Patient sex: M
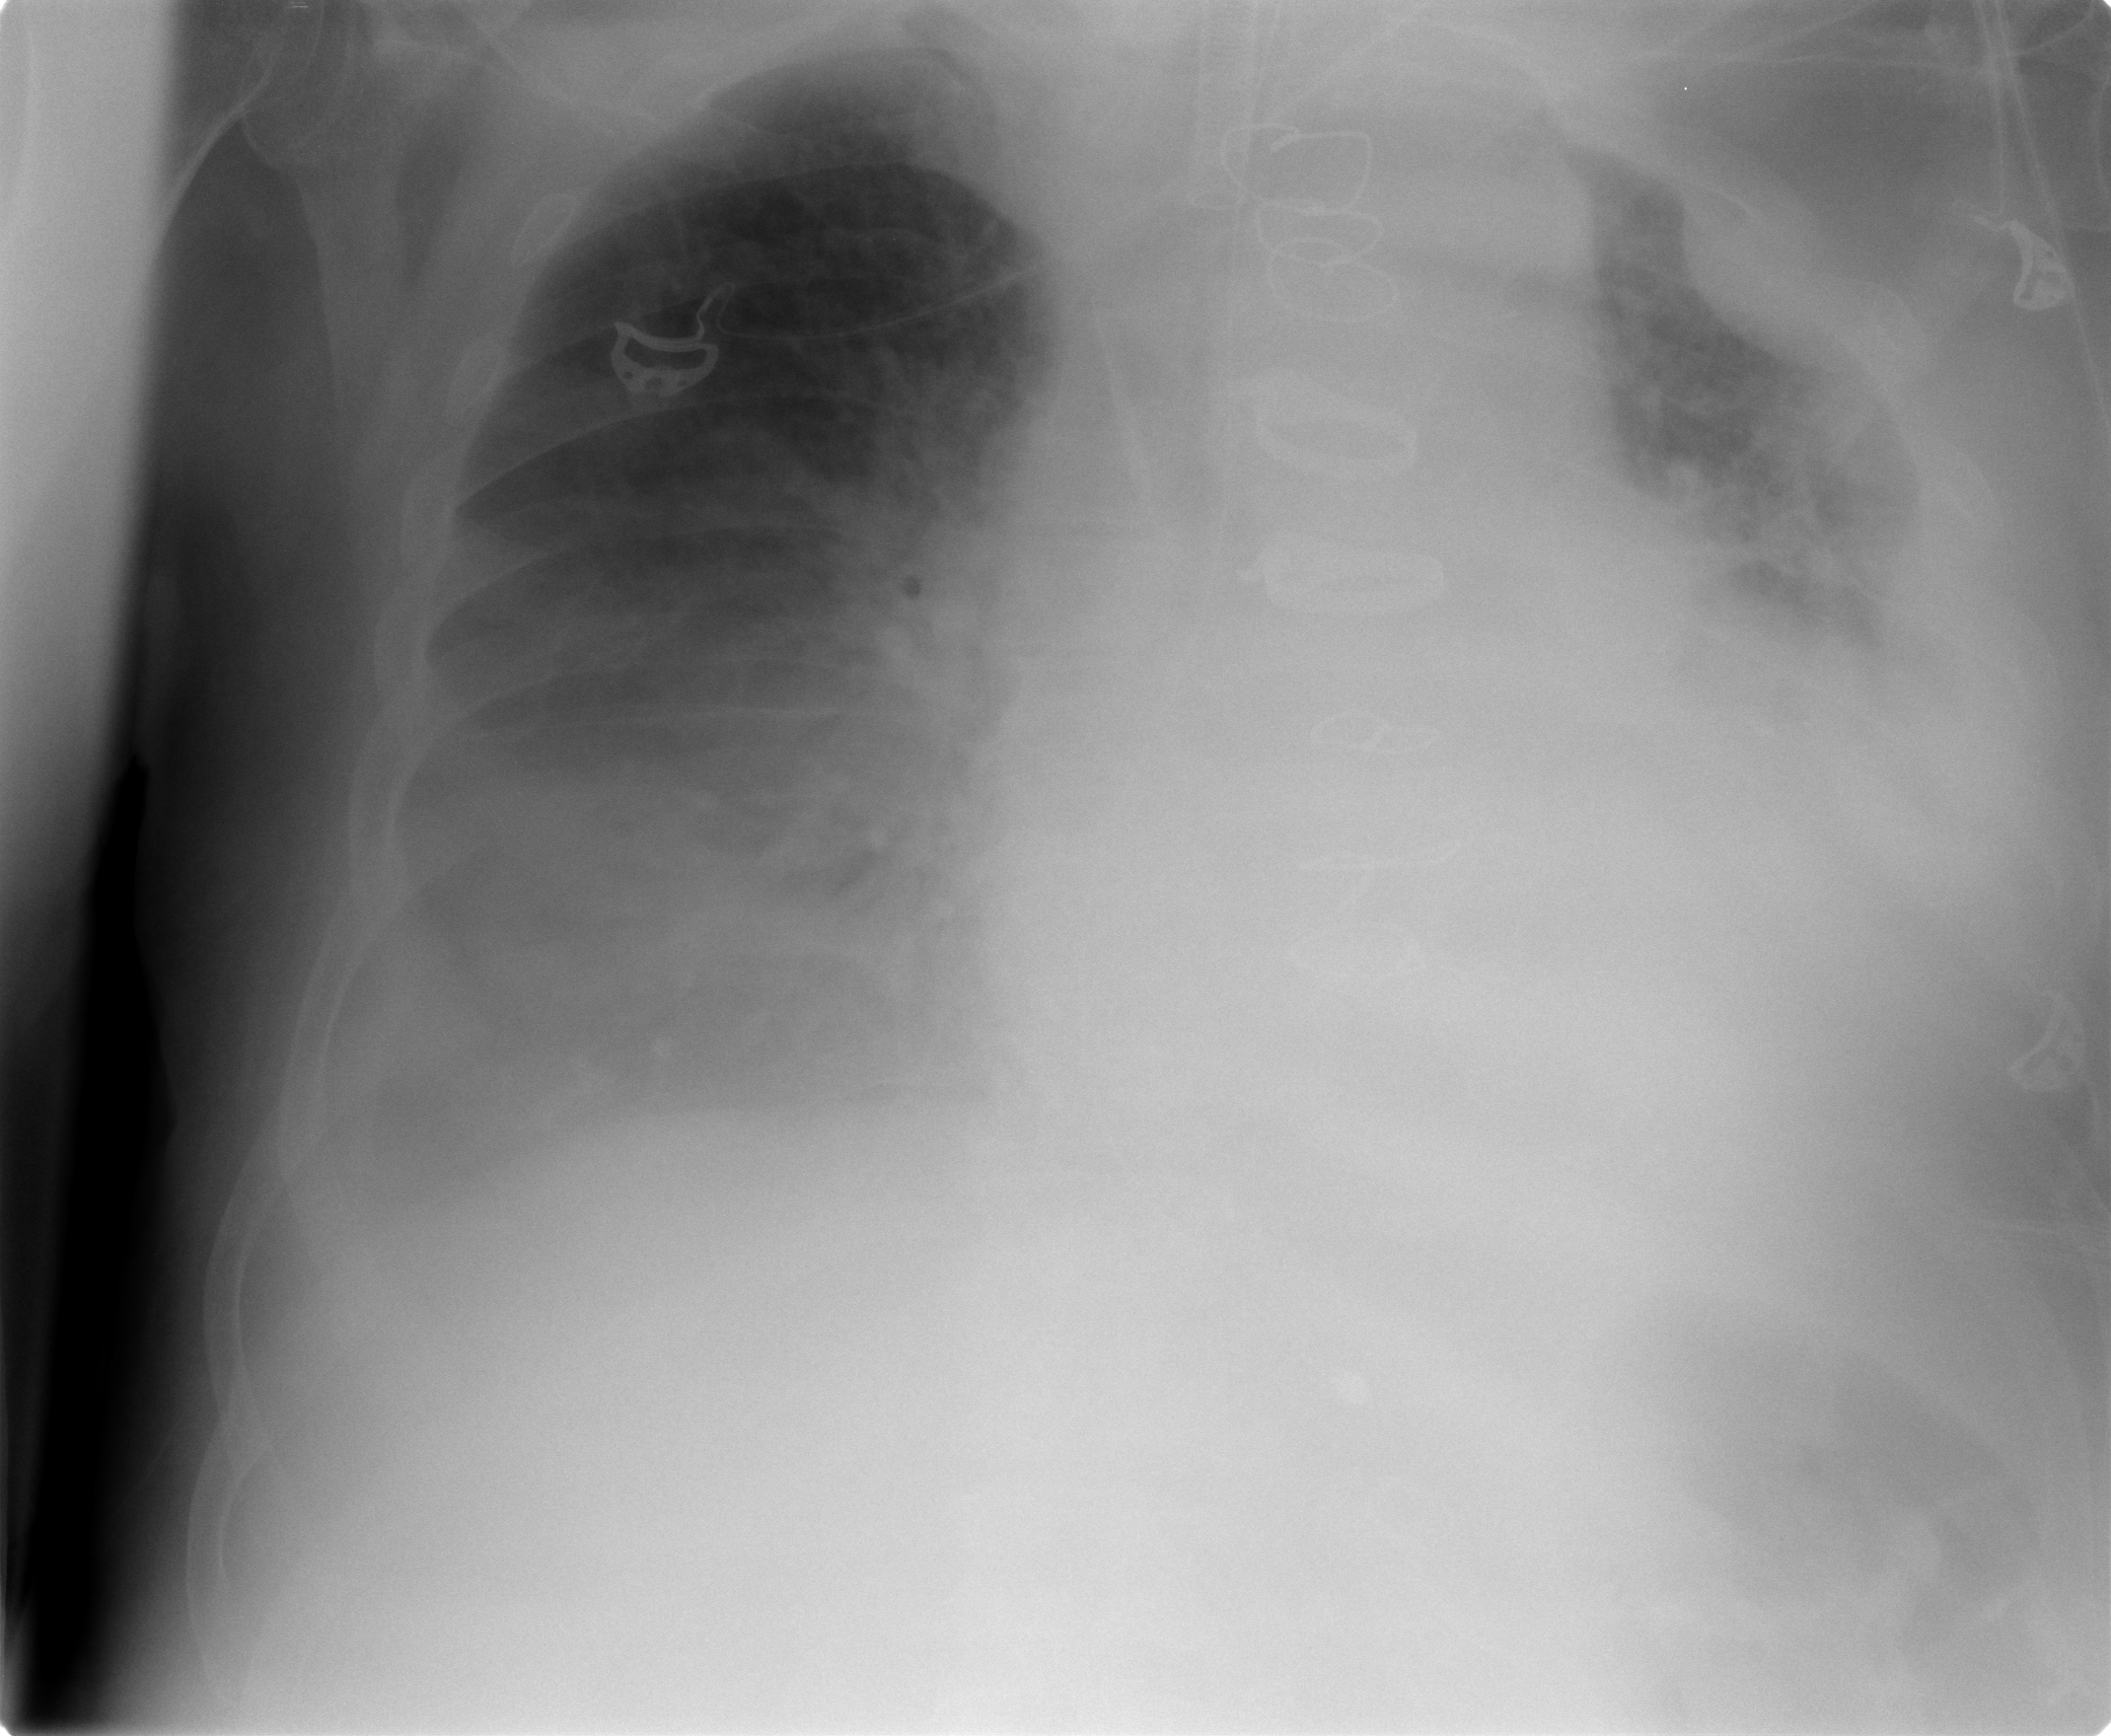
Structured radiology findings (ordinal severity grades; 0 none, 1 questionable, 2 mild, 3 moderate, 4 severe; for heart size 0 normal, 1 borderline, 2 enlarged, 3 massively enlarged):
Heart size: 3
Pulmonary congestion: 3
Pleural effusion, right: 2
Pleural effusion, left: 2
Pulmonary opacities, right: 2
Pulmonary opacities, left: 2
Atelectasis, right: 2
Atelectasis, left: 2